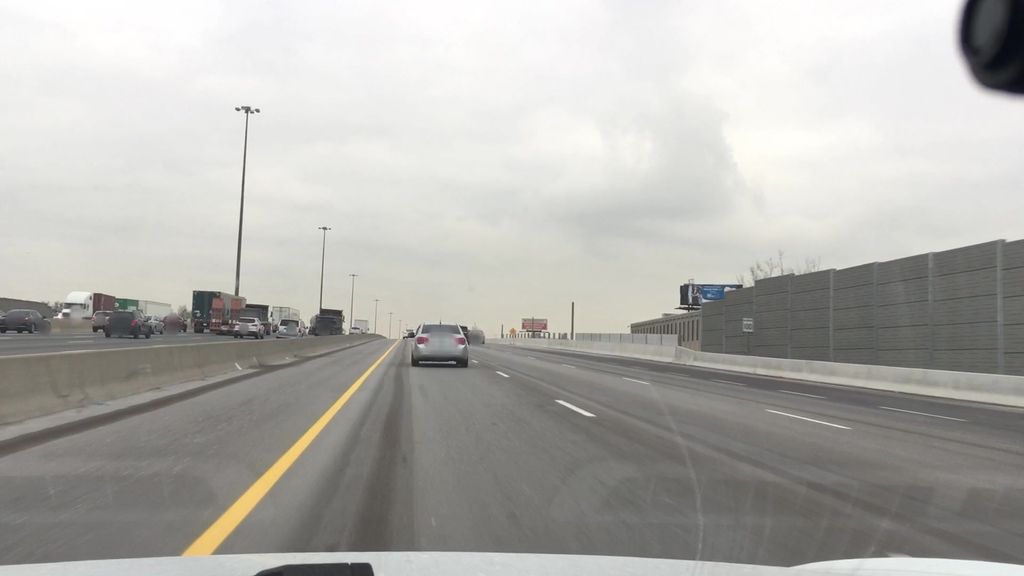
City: toronto